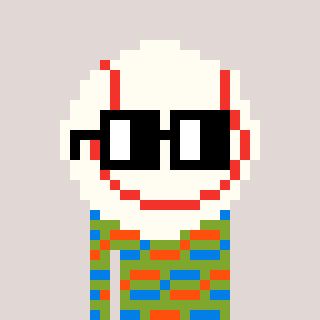
a pixel art character with square black glasses, a baseball ball-shaped head and a slimegreen-colored body on a warm background